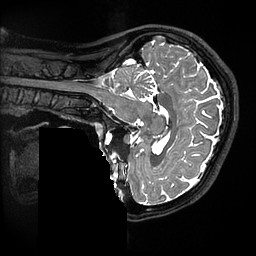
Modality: T2w
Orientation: sagittal
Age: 22
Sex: female
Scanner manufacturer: ge
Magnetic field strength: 3 T
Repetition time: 3.202 s
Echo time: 0.0667 s